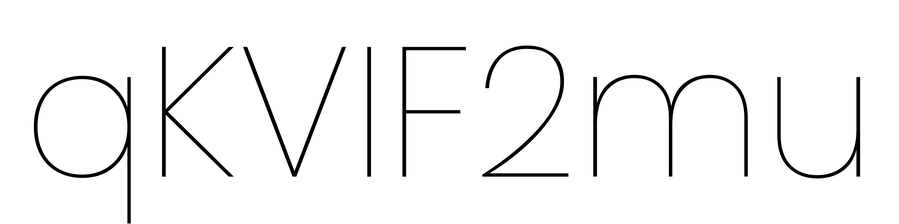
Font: Poppins-Thin